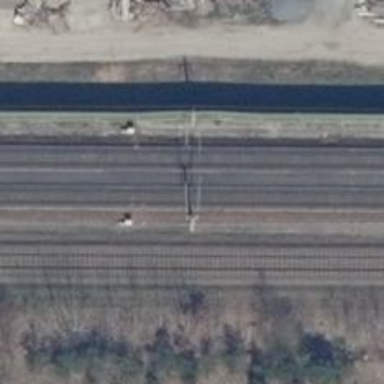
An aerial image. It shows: Milestone along the railway with catenary mast.